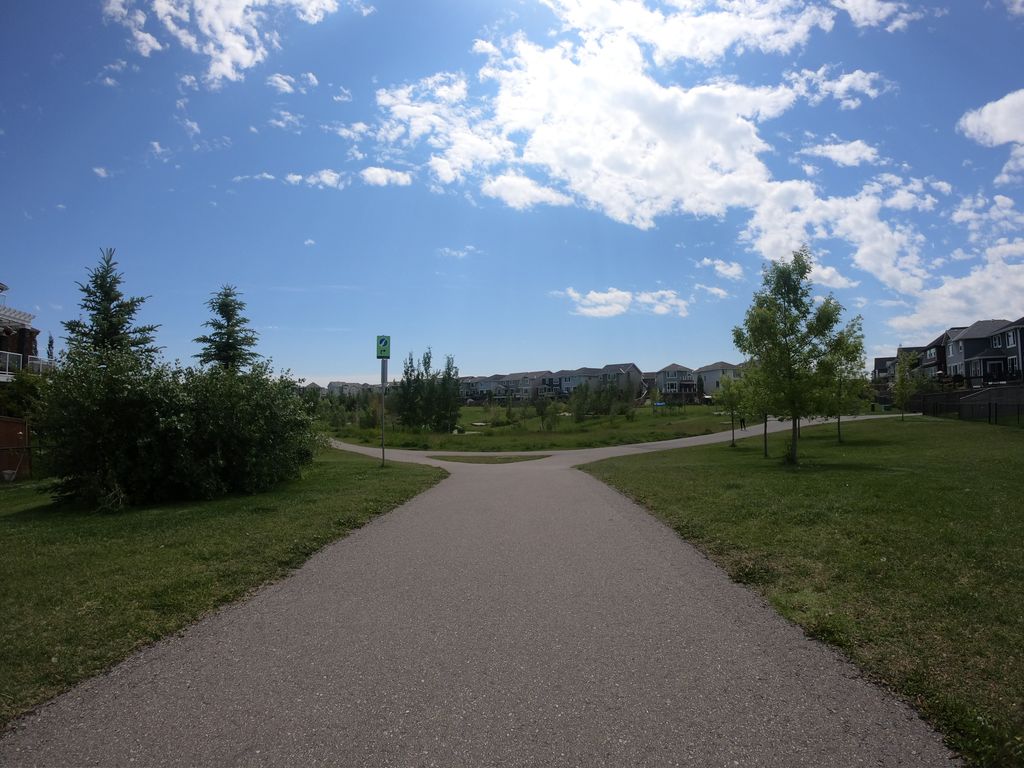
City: calgary